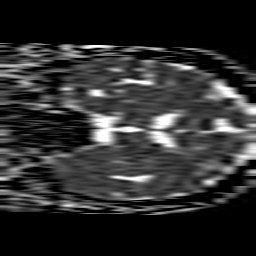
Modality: ADC
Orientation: coronal
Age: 51
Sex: male
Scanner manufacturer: philips
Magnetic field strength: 1.5 T
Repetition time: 3.506 s
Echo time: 0.09257 s